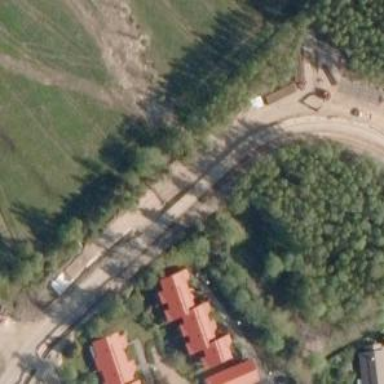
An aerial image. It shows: Path.